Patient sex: M
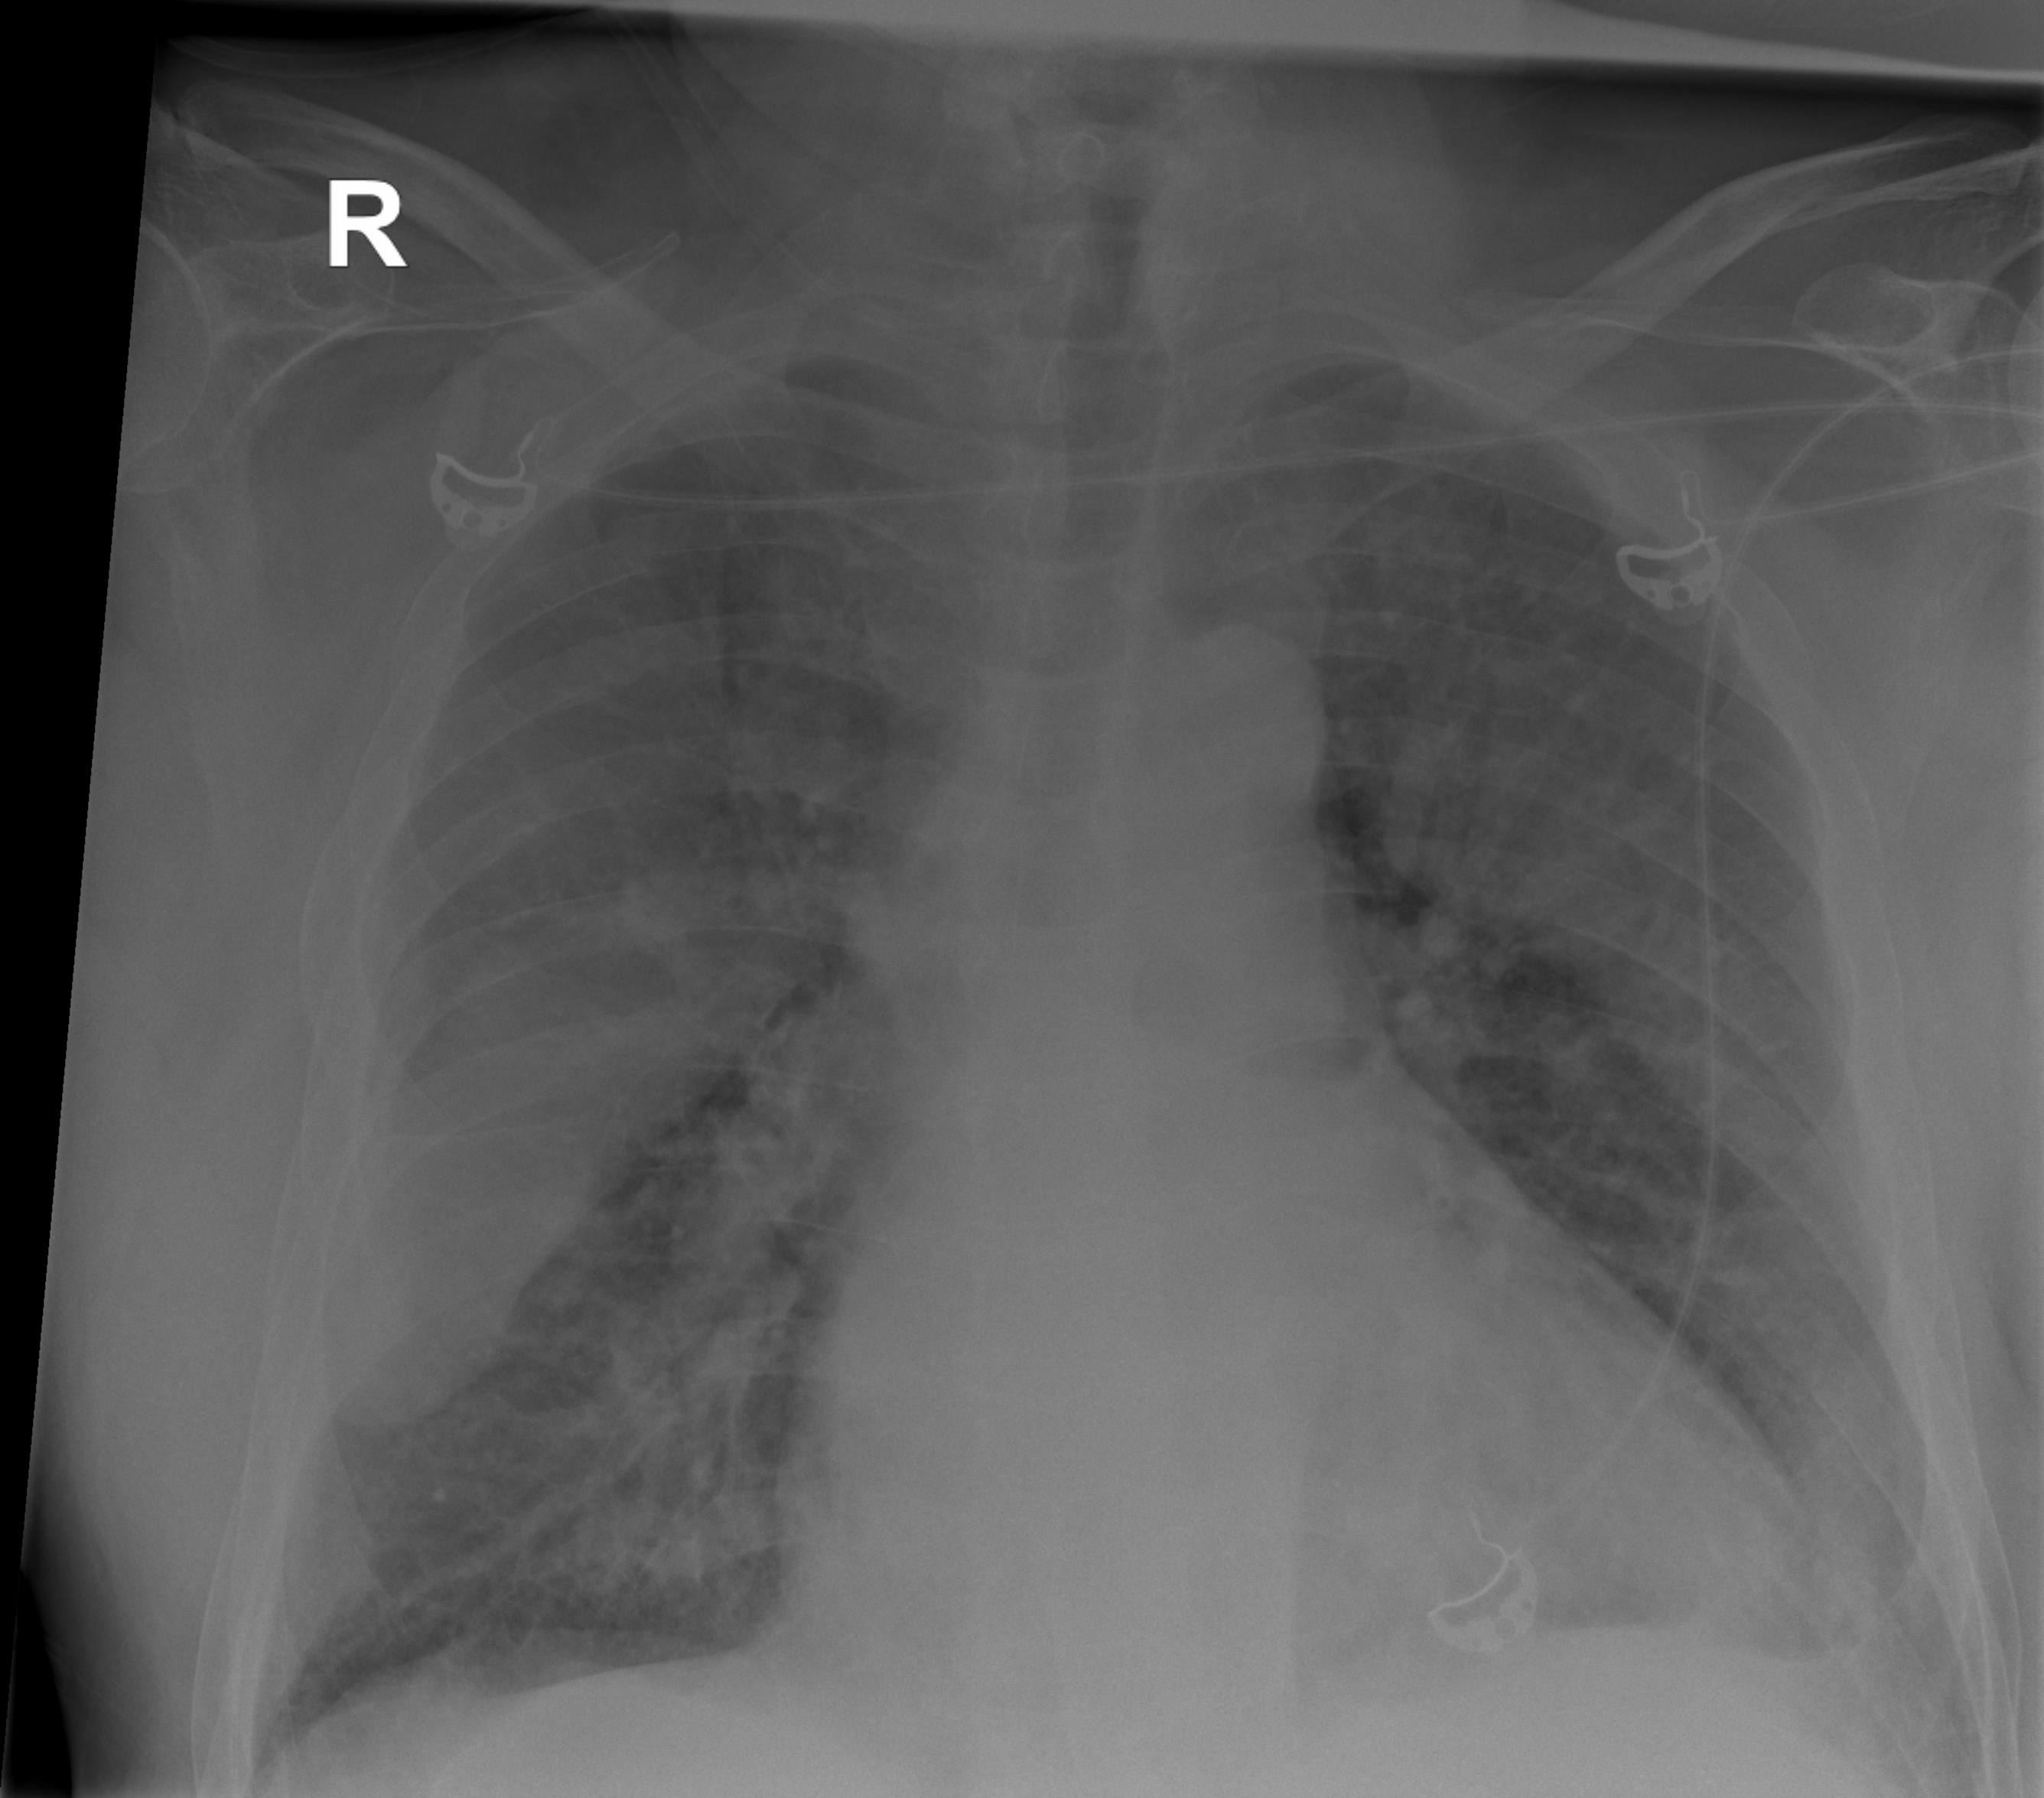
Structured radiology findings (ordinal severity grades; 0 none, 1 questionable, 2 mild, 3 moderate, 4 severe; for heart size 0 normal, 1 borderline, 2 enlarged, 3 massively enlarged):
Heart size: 2
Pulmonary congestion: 2
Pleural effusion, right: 2
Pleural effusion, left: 2
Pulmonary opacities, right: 2
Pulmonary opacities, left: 2
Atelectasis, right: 2
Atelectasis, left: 2